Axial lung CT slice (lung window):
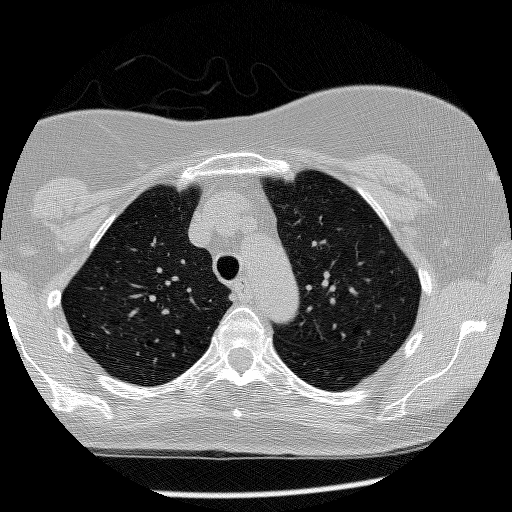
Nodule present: no